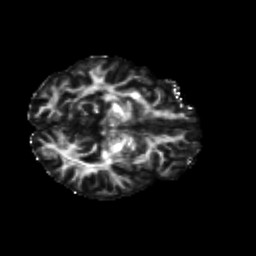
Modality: FA
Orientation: axial
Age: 49
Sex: female
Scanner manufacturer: siemens
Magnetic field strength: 3 T
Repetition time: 8.6 s
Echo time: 0.095 s